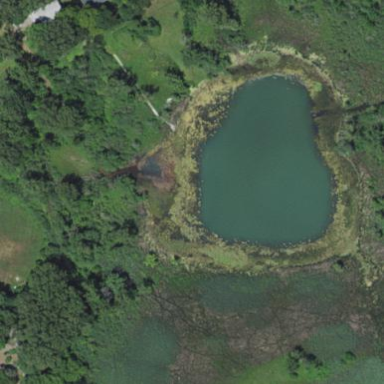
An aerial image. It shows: Serene lake.